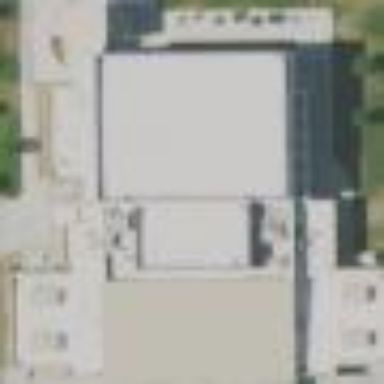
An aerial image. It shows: School building.